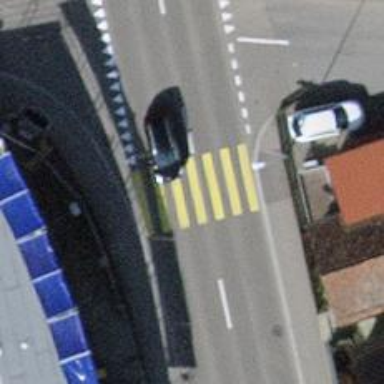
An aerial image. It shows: Zebra crossing. The crossing is uncontrolled and marked.